The image is an STFT spectrogram (time versus frequency) of a rolling-element bearing's vibration signal. Determine the bearing's health state. Answer with exactly one of: normal, inner_race, outer_race, ball.
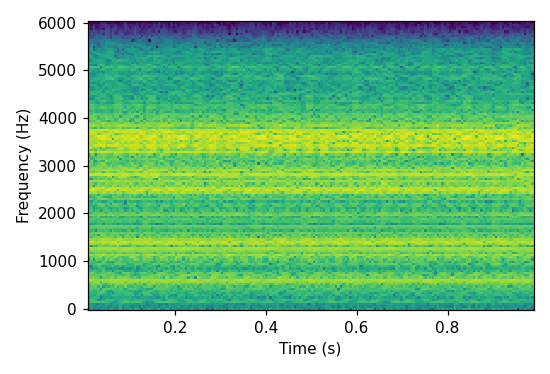
Answer: inner_race